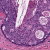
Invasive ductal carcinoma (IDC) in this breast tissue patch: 0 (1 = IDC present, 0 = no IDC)